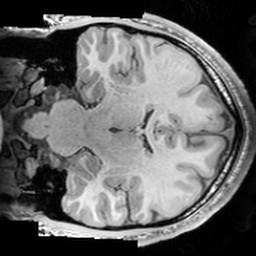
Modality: T1w
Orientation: coronal
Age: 20
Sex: male
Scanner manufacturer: siemens
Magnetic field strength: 3 T
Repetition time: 1.63 s
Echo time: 0.00311 s